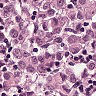
Metastatic tissue present: yes